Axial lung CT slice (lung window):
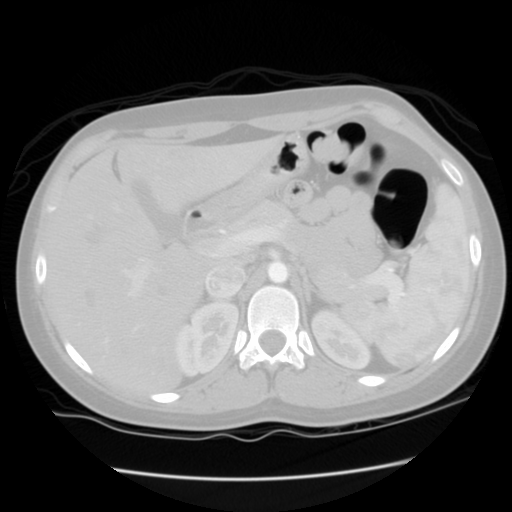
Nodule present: no